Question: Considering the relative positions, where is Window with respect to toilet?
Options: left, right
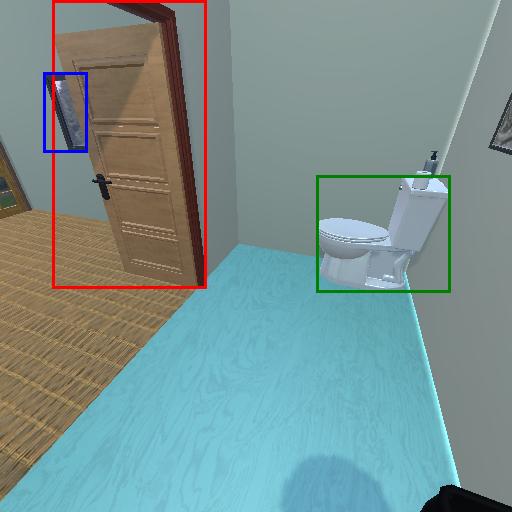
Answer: left